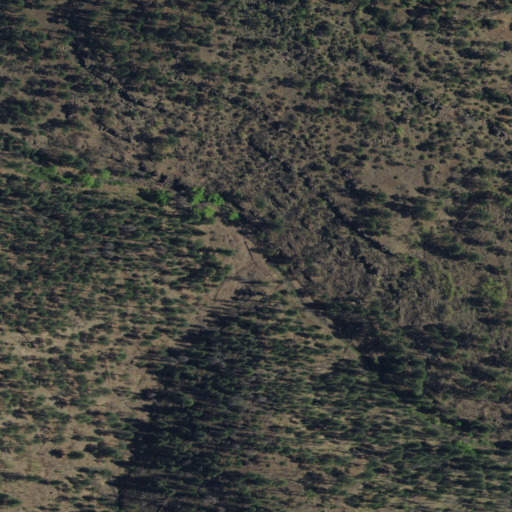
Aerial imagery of valley in New Mexico named Dark Canyon containing only evergreen forest